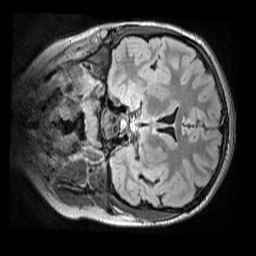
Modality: FLAIR
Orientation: coronal
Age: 13
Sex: female
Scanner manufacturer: siemens
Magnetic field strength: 3 T
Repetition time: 5 s
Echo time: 0.388 s